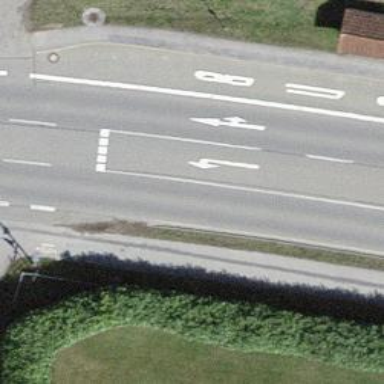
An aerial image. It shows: Secondary road with separate asphalt cycleway and sidewalk.